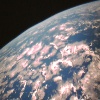
Label: cloud